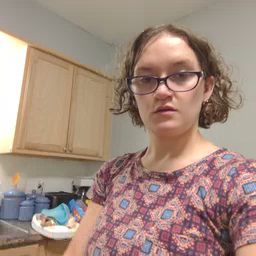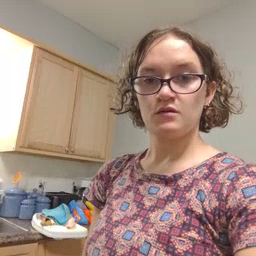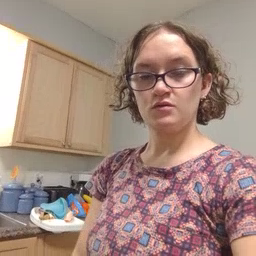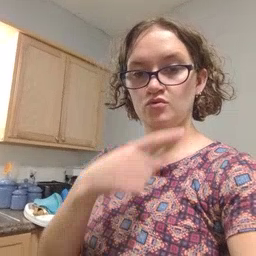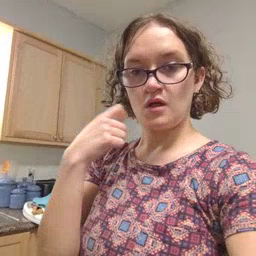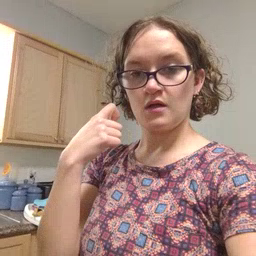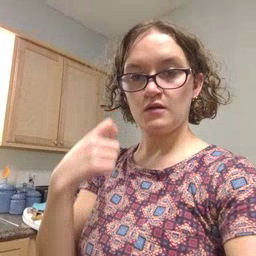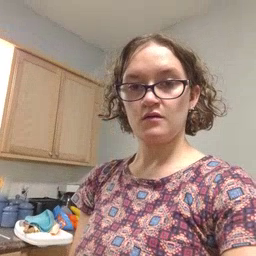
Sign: dry